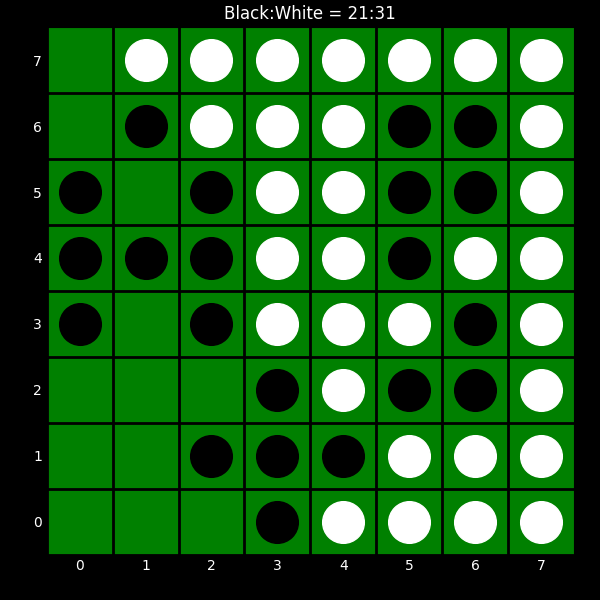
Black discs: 21
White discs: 31